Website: home-depot
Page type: billing-address
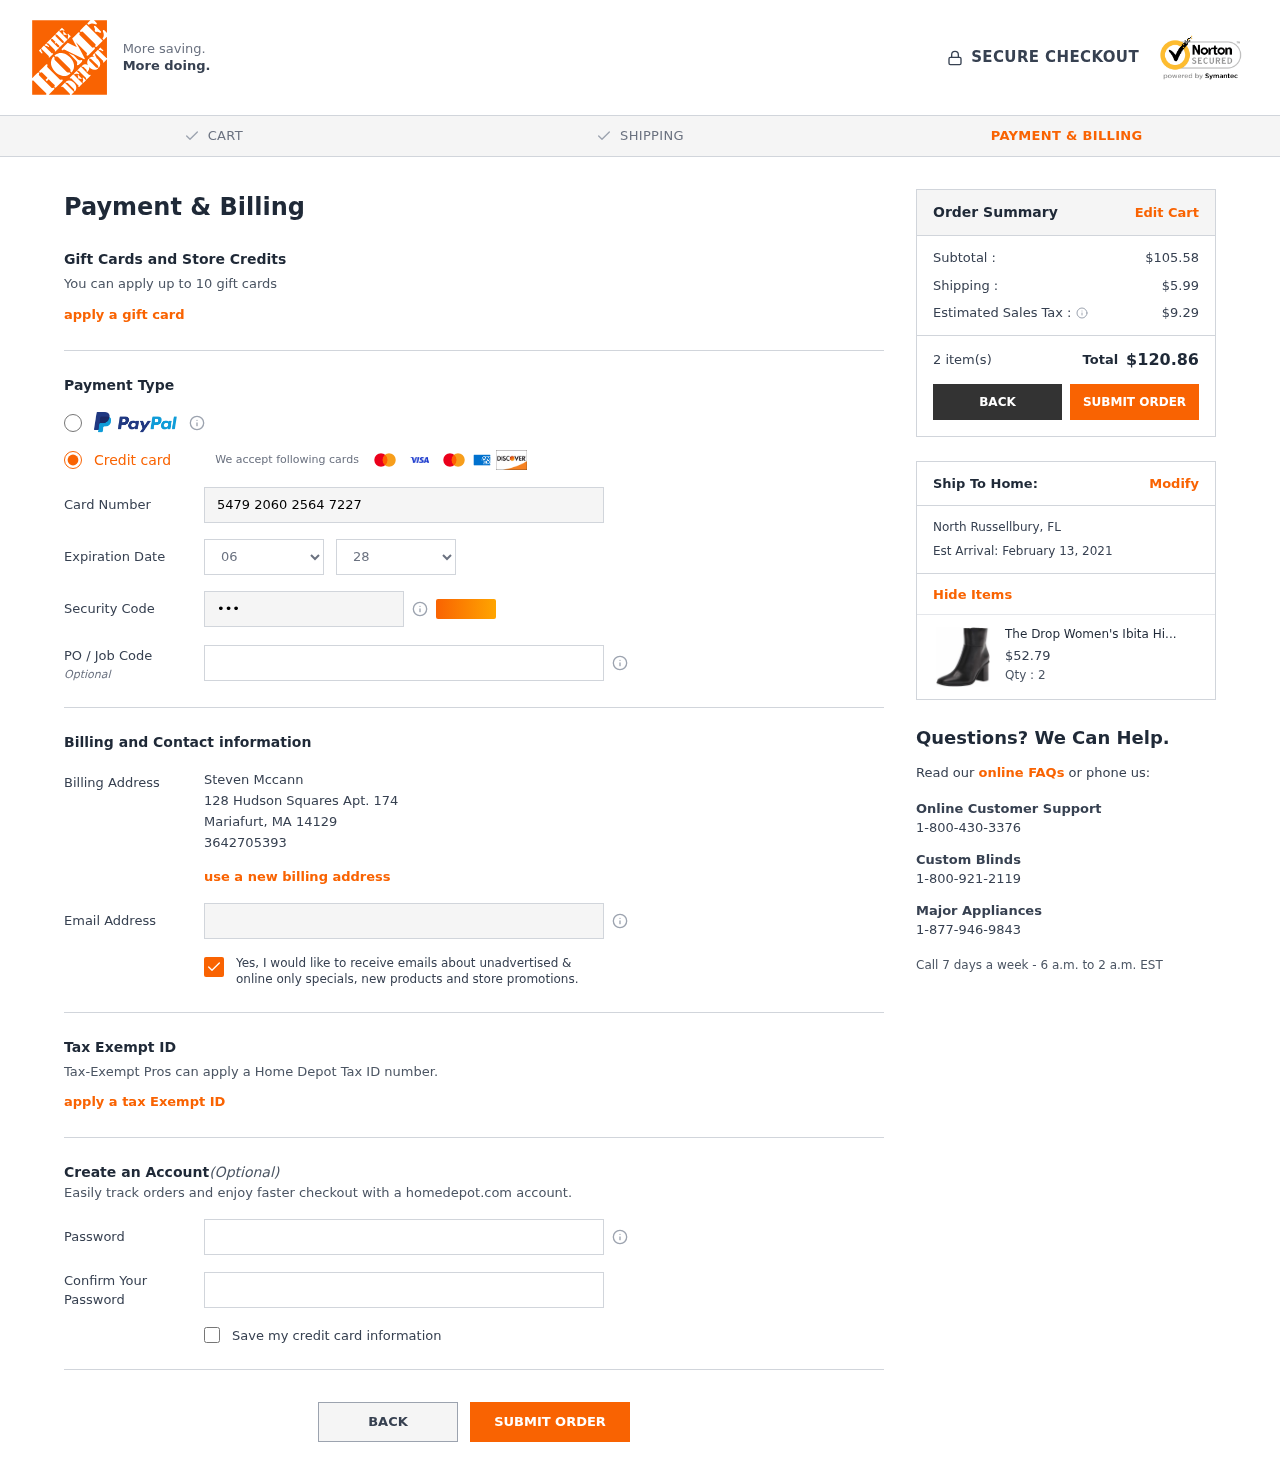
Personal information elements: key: PII_CARD_CVV
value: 155
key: PII_CARD_EXPIRY_MONTH
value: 06
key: PII_CARD_EXPIRY_YEAR
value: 28
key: PII_CARD_NUMBER
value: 5479 2060 2564 7227
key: PII_CITY
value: Mariafurt
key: PII_CITY2
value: North Russellbury
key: PII_EMAIL
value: steven.mccann@hotmail.com
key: PII_FULLNAME
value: Steven Mccann
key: PII_PHONE
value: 3642705393
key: PII_POSTCODE
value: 14129
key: PII_STATE_ABBR
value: MA
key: PII_STATE_ABBR2
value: FL
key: PII_STREET
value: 128 Hudson Squares Apt. 174
Product elements: key: PRODUCT1_NAME
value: The Drop Women's Ibita High Heel Side Zip Ankle Boot, Black, 8 B US
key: PRODUCT1_PRICE
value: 52.79
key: PRODUCT1_QUANTITY
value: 2
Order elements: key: ORDER_SUBTOTAL
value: $105.58
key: ORDER_SHIPPING_COST
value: $5.99
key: ORDER_TAX
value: $9.29
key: ORDER_NUM_ITEMS
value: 2 item(s)
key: ORDER_TOTAL
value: $120.86
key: ORDER_DELIVERY_DATE
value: Est Arrival: February 13, 2021